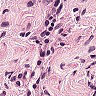
Metastatic tissue present: no